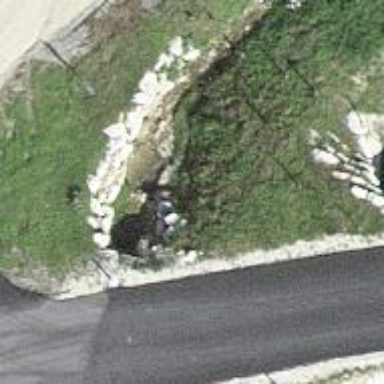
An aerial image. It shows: Culvert tunnel.